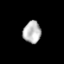
Tissue: lung
Cell type: Endothelial cells
Senescence score: 0.6174
Nuclear area (px): 384
Mean DAPI intensity: 183.831